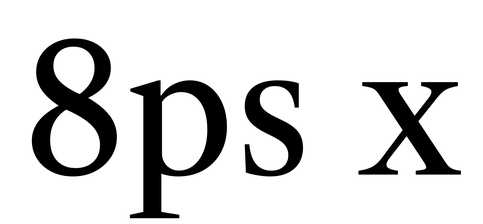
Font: LibreCaslonText_Regular